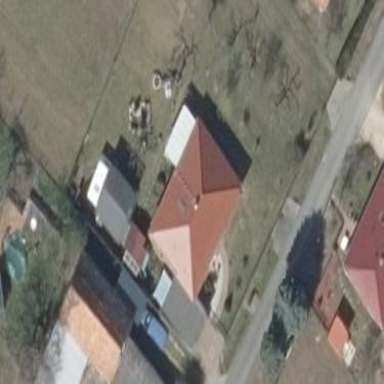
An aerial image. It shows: Building with hipped roof.